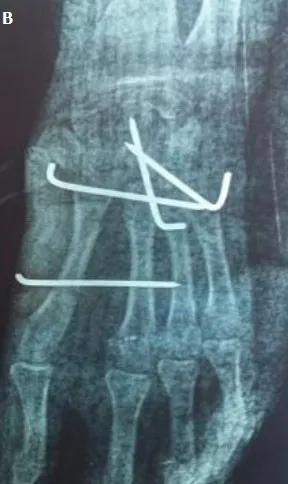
(A, B) post-operative X ray of the left hand.
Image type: radiology (x_ray)